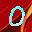
Label: 0